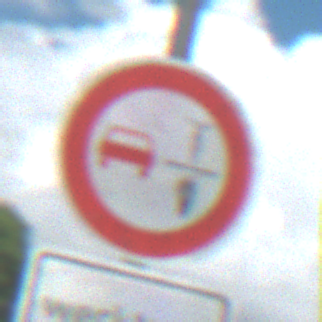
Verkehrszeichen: VerbotUeberholenEinspurigeFahrzeuge
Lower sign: ZeitangabenMitBeschraenkungAufWochentage1
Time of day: Midday
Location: Outdoor (Nature)
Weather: PartlyCloudy
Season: NotSpecified
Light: Natural